Question: I am using Kendo Grid in my MVC application to display data. It works perfectly fine. But I would like to show another grid inside grid cell. I have done my research and tried different things, but I didn't find any solution. Please suggest.
Here is my code.
'''
@(Html.Kendo().Grid<TimeSheetManagement.Models.ClientView>()
.Name( "Clients" )
.Columns( columns =>
{
columns.Bound( e => e.Name );
columns.Bound( e => e.Address );
columns.Bound( e => e.City );
columns.Bound( e => e.State );
columns.Bound( e => e.ZipCode );
columns.Template( e => e.Contacts ).ClientTemplate( "#= buildContactsGrid(data) #" );
columns.Bound( e => e.CreatedDate );
columns.Bound( e => e.CreatedBy );
columns.Bound( e => e.UpdatedDate );
columns.Bound( e => e.UpdatedBy );
columns.Bound( "" ).ClientTemplate( @Html.ActionLink( "Edit" , "Create" , new { clientId = "#=Id#" } , new { title = "Edit Client" } ).ToHtmlString() );
} )
.Pageable().Sortable().Filterable()
.AutoBind( true )
.DataSource( source => source.Ajax()
.PageSize( 20 )
.Read( read => read.Action( "GetClients" , "Client" ) )
)
)
'''
Here is my JavaScript function.
'''
<script>
function buildContactsGrid(client)
{
var htmlContacts = '';
$.ajax({
type: "POST",
contentType: "application/json; charset=utf-8",
url: '@Url.Action( "GetJsonContactsByClientId" )',
data: JSON.stringify({
'sClientId': client.Id
}),
dataType: "json",
async: false,
success: function (response) {
htmlContacts += "<table style='border:1px solid black;'><tr><th>First Name</th><th>Last Name</th><th>Role</th></tr><tr>";
$(response).each(function (index, item) {
htmlContacts +="<td>"+ item.FirstName +"</td><td>"+ item.LastName+"</td><td>"+item.Role +"</td></tr>";
});
htmlContacts += "</table>";
}
});
return htmlContacts;
}
</script>
'''
I was able to build a table in JavaScript function and display in grid cell, but I would like to display Kendo Grid.

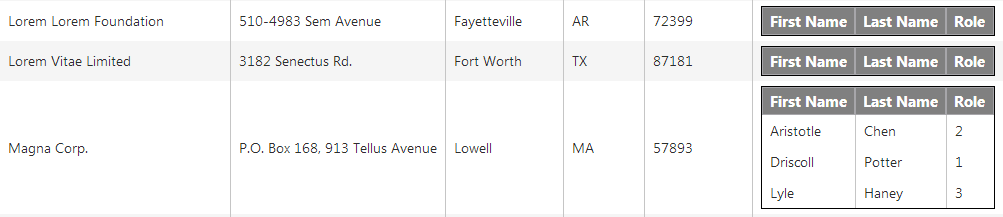
Answer: After spent some days on google by doing some research, I found this post <URL>, they explained why client template not being bound on load.
Here is my grid inside grid cell:
'''
columns.Template( e => "" ).Title("Contacts").ClientTemplate(
Html.Kendo().Grid<TimeSheetManagement.Models.ContactView>()
.Name( "Clients_#=Id#" )
.Columns( c =>
{
c.Bound( e1 => e1.FullName );
c.Bound( e1 => e1.Role );
c.Bound( e1 => e1.Email );
c.Bound( e1 => e1.PhoneNumber );
} )
.AutoBind( true )
.DataSource( source1 => source1.Ajax()
.PageSize( 5 )
.Read( read1 => read1.Action( "GetContactsByClientId" , "Client" , new { sClientId = "#=Id#" } ) )
)
.ToClientTemplate()
.ToHtmlString()
);
'''
And I have this event on the grid.
'''
.Events( e => e.DataBound( "onGridDataBound" ) )
'''
And finally I added this code in the script.
'''
function onGridDataBound(e)
{
$('#Clients script').appendTo(document.body);
}
'''
Here is the output as I expected. Let me know if you have any questions.